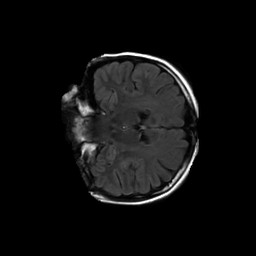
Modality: FLAIR
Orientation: coronal
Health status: ill
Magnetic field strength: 3 T